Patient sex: F
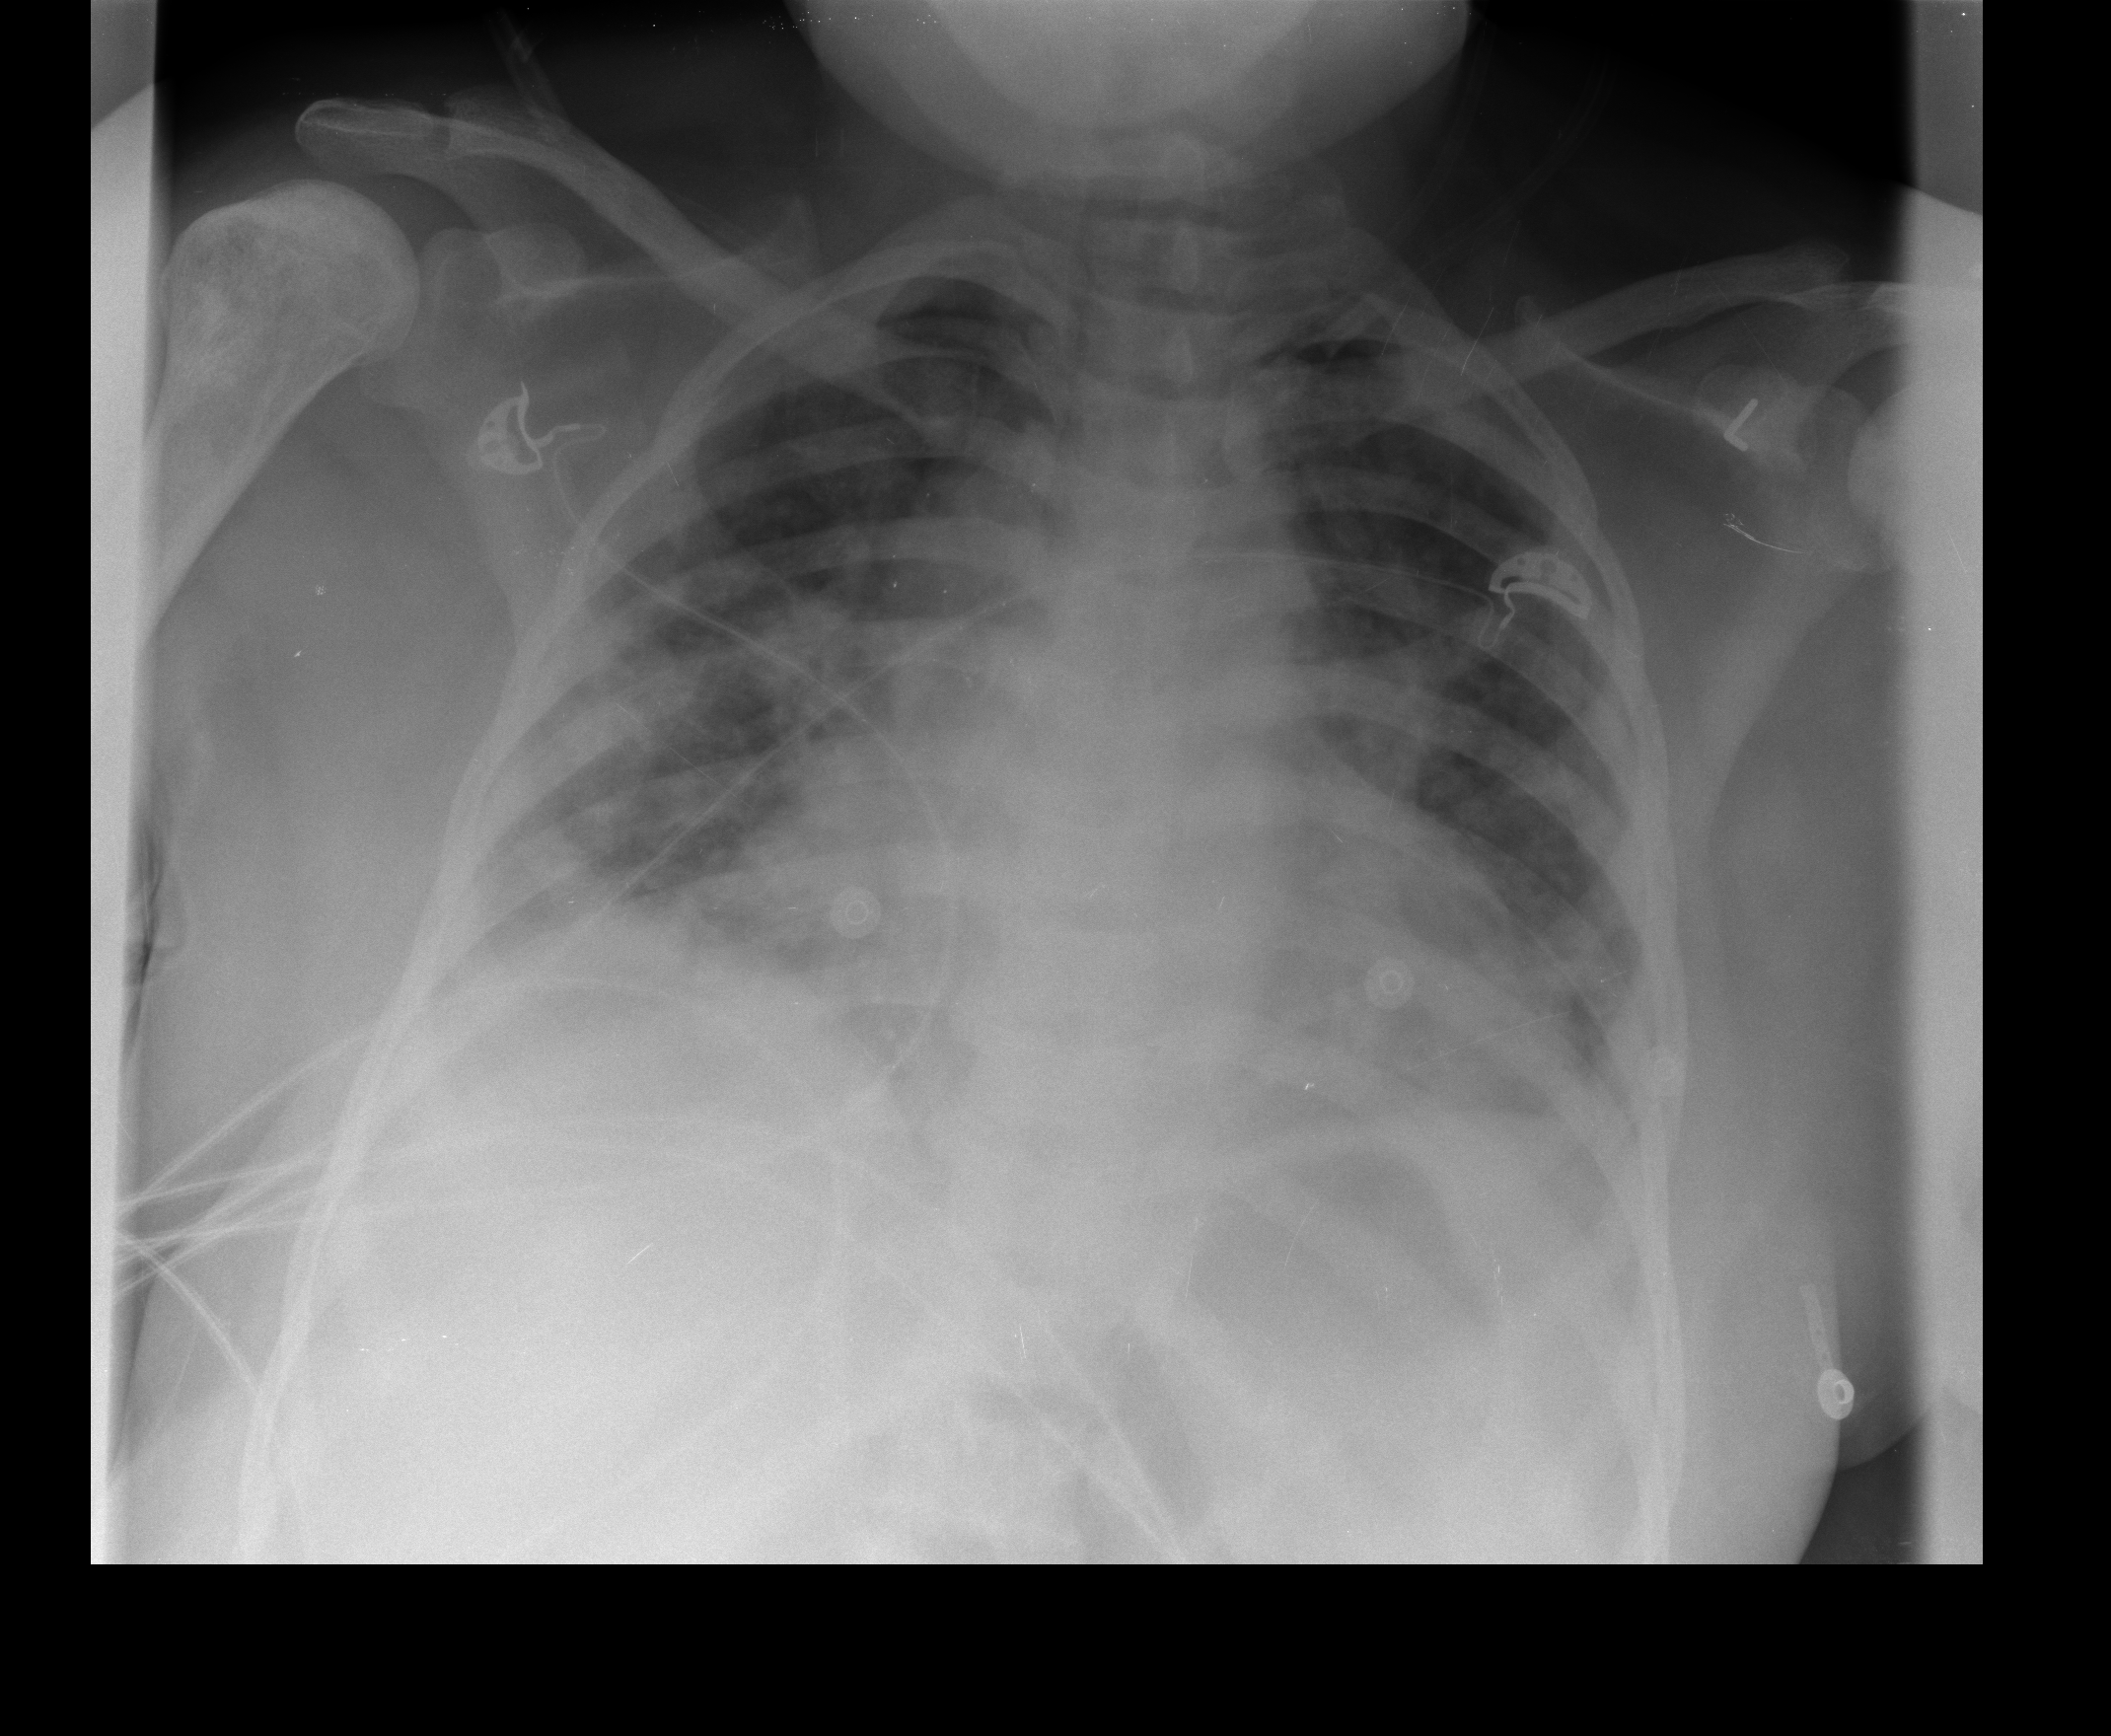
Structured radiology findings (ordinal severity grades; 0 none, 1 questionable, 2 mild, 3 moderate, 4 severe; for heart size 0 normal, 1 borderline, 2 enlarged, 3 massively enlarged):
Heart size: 0
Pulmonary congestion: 2
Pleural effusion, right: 0
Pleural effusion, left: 0
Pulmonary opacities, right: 3
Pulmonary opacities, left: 3
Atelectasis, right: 3
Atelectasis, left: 3